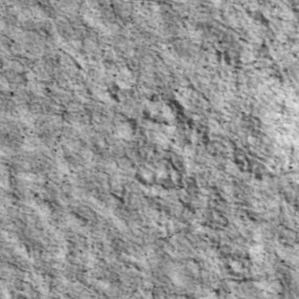
Label: non_frost